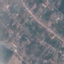
Land use / land cover: Residential